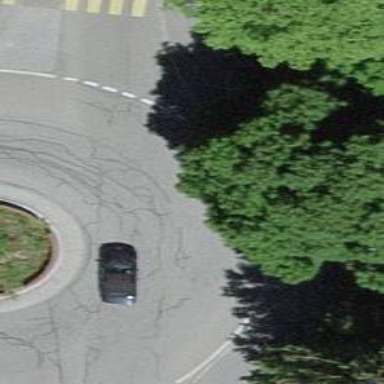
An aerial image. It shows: Primary highway with asphalt surface leading to roundabout.